This is a demodulated (Hilbert-envelope) spectrum computed from a bearing vibration snapshot; the dashed markers indicate where each bearing fault type would appear (BPFO, BPFI, BSF, FTF). What is the most likely bearing condition (normal, inner_race, outer_race, ball)?
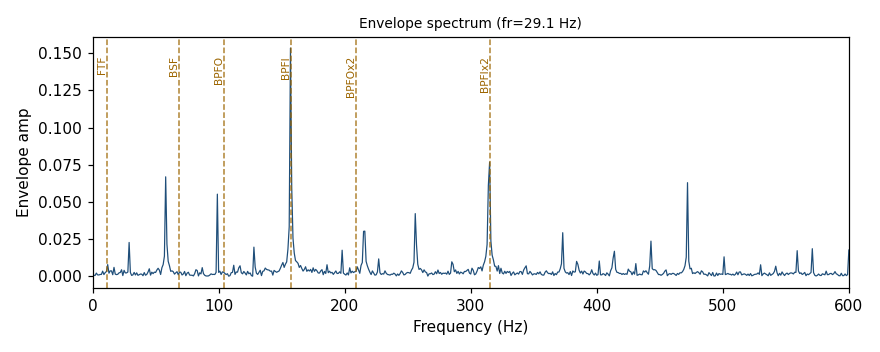
Answer: inner_race